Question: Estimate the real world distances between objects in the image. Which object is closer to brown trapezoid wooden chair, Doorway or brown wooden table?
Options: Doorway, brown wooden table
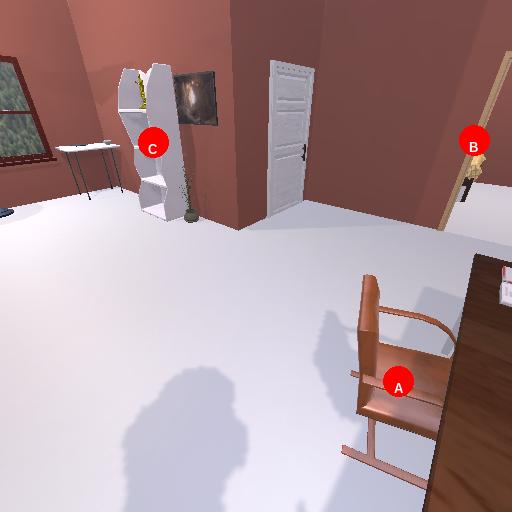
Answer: Doorway